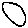
Label: circle